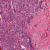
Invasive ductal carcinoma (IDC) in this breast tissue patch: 0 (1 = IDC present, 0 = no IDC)